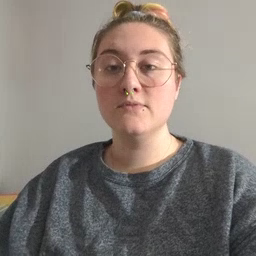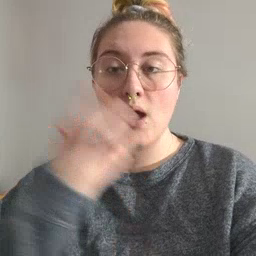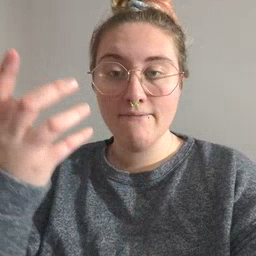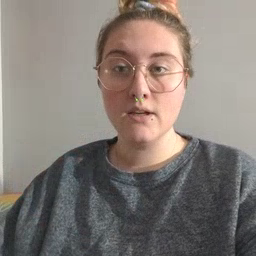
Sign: giraffe